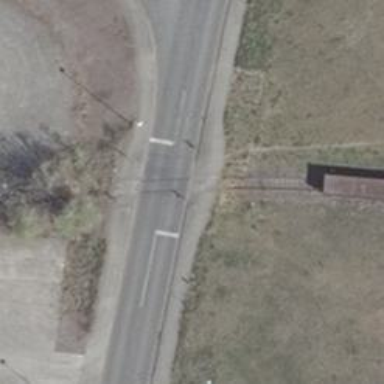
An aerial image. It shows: Railway level crossing.